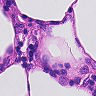
Metastatic tissue present: no